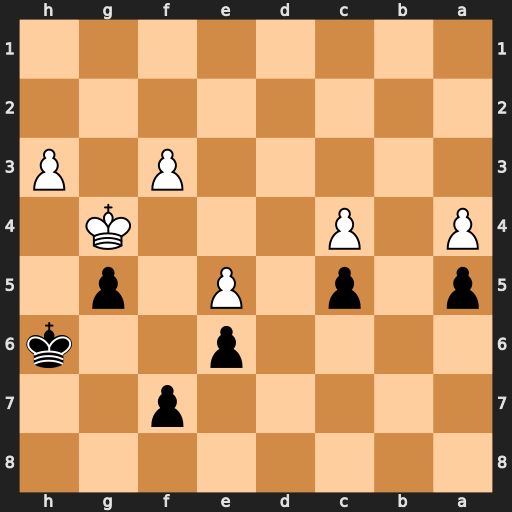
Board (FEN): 8/5p2/4p2k/p1p1P1p1/P1P3K1/5P1P/8/8
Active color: b
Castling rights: -
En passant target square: -
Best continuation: Kg6 f4 gxf4 Kxf4 Kh5